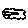
Label: cloud